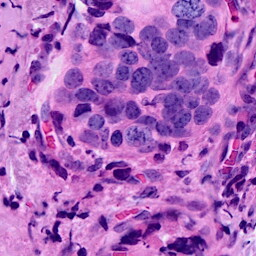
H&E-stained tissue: Breast